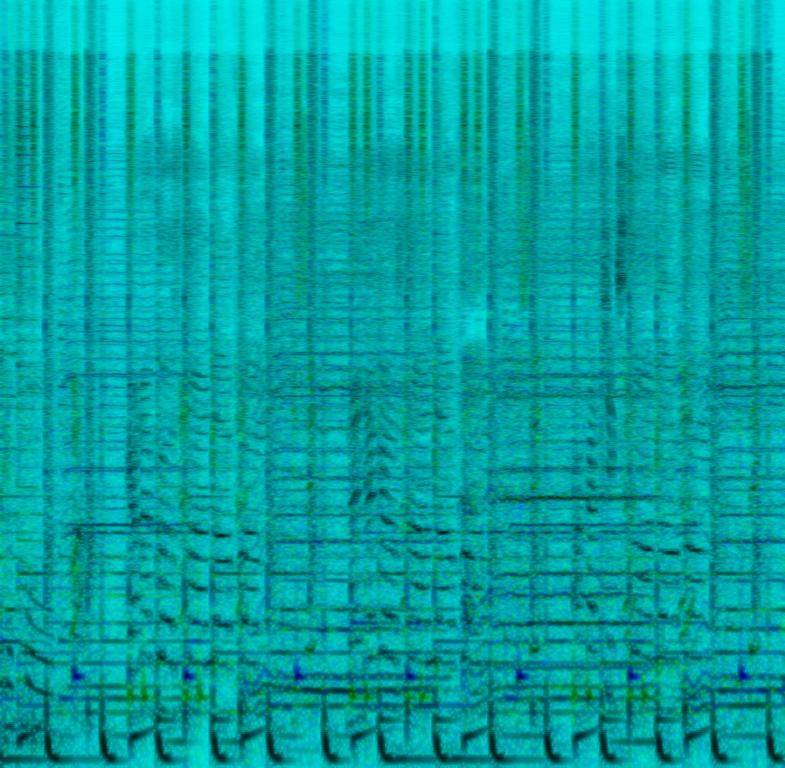
A digital drum is playing a groove that motivates to dance with a kick on every beat along with a shaker. Male backing voices are singing a melody in harmony and adlips that are panned to the right side of the speakers. A piano is playing a simple repeating melody and a soft bass sound is rounding the recording up. On top of that a male voice is singing phrases. This song may be playing at home dancing.